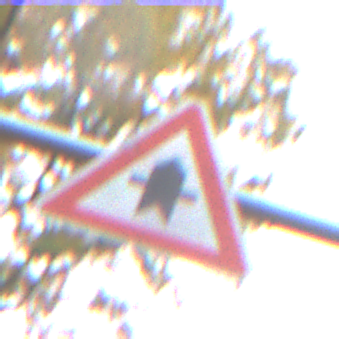
Verkehrszeichen: Vorfahrt
Umgebung: Outdoor, Nature
Tageszeit: Midday
Wetter: Overcast
Licht: Natural
Jahreszeit: Autumn
Kontrast: LowContrast